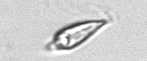
Label: Oxytoxum